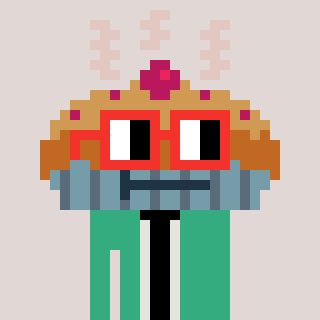
a pixel art character with square red glasses, a pie-shaped head and a teal-colored body on a warm background